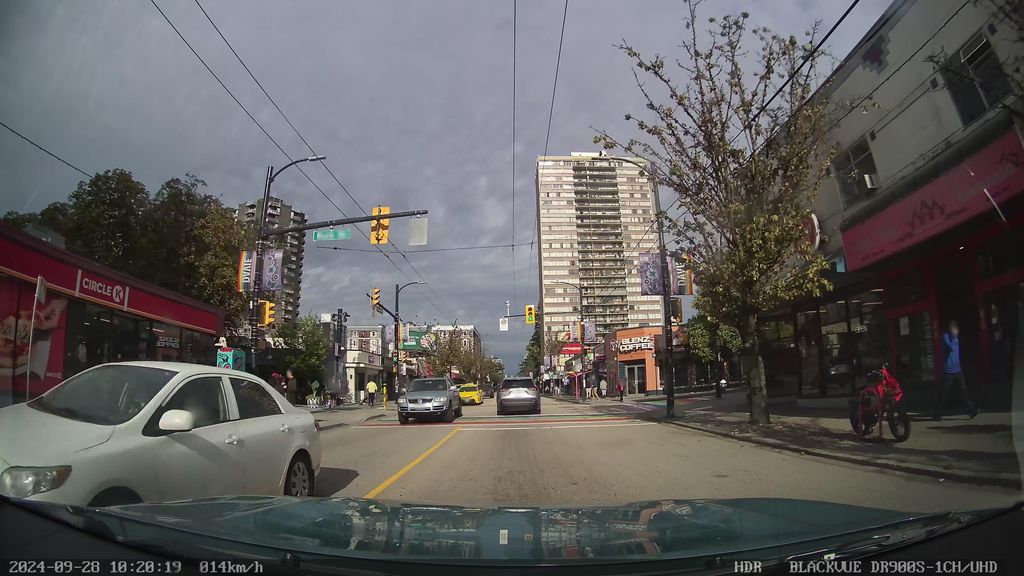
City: vancouver